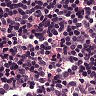
Metastatic tissue present: no